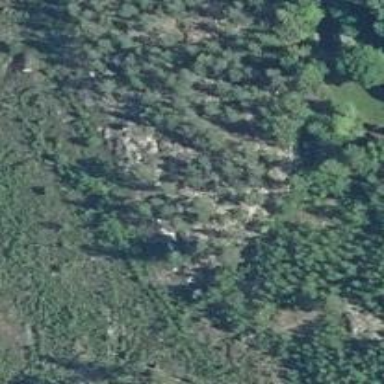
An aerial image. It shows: Cliff in nature.